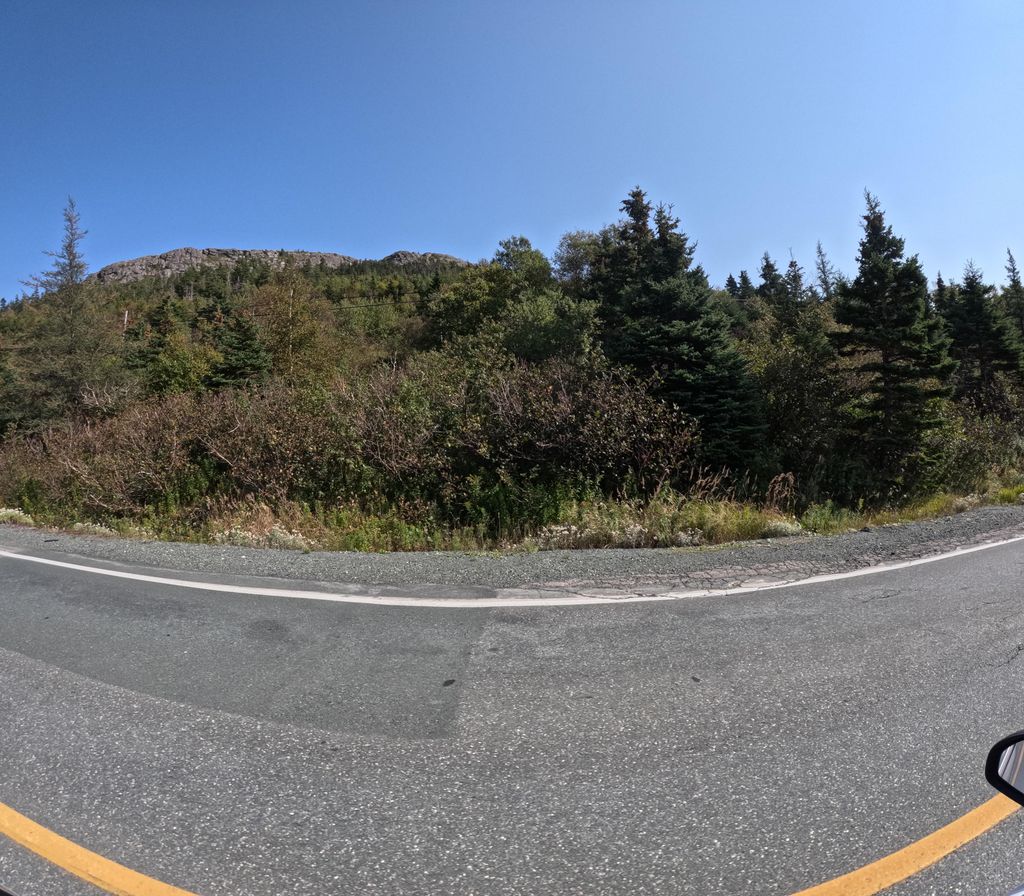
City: st_johns